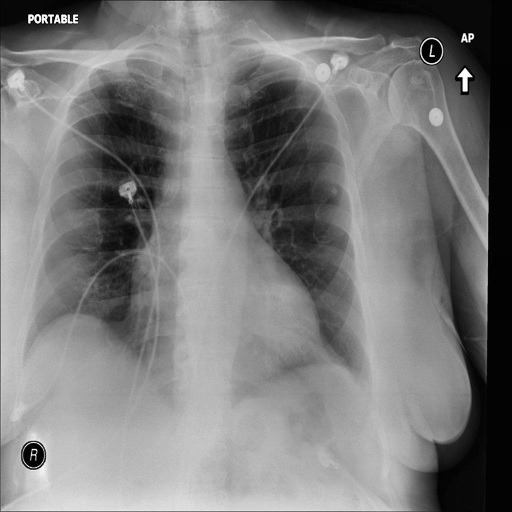
Finding: NORMAL